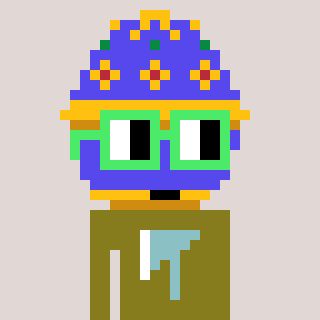
a pixel art character with square light green glasses, a faberge-shaped head and a gunk-colored body on a warm background